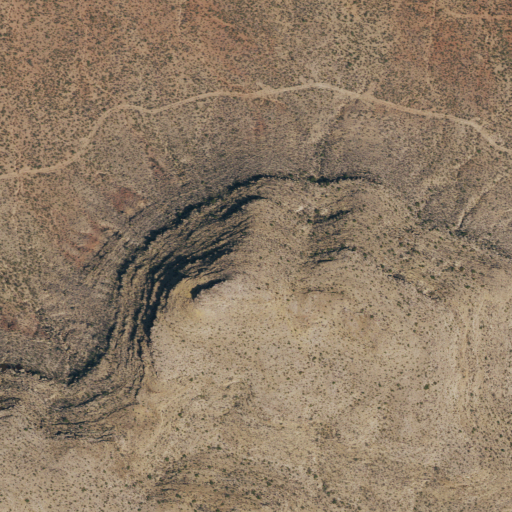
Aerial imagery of cliff(s) in Texas named Red Point containing only shrub